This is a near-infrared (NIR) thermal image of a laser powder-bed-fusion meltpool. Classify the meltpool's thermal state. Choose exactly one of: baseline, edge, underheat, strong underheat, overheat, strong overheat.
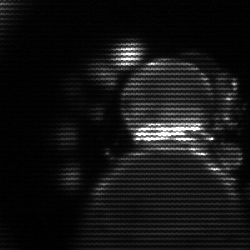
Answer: baseline